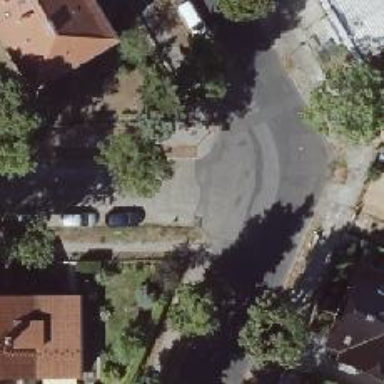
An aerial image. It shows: Residential road with sidewalks on both sides.